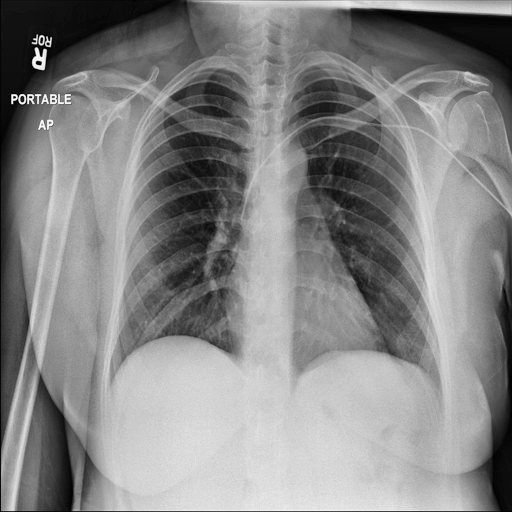
Finding: NORMAL